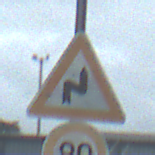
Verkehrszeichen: DoppelkurveRechts
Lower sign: Geschwindigkeit80
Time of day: Midday
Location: Outdoor (Suburban)
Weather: Overcast
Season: NotSpecified
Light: Natural